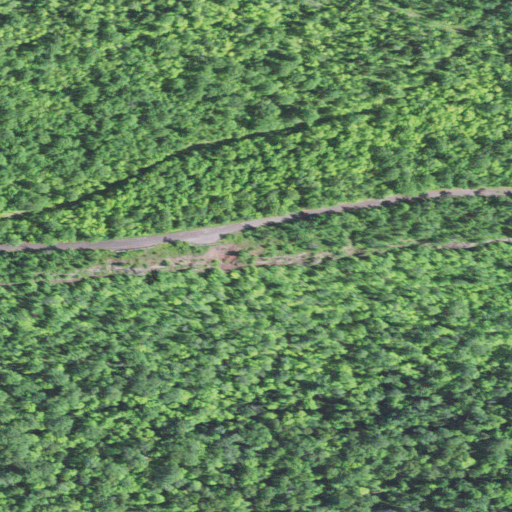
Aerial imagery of cliff(s) in Michigan named West Bluff containing mixed forest, deciduous forest, open development, shrub, low intensity development, grassland, and woody wetlands